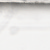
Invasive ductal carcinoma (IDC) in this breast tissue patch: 0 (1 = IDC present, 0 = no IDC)